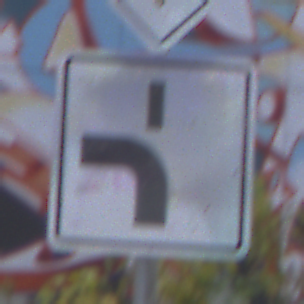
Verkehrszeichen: VerlaufVorfahrtsstrasse5
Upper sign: Vorfahrtsstrasse
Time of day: MorningAfternoon
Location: Outdoor (Urban)
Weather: PartlyCloudy
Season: NotSpecified
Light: Natural